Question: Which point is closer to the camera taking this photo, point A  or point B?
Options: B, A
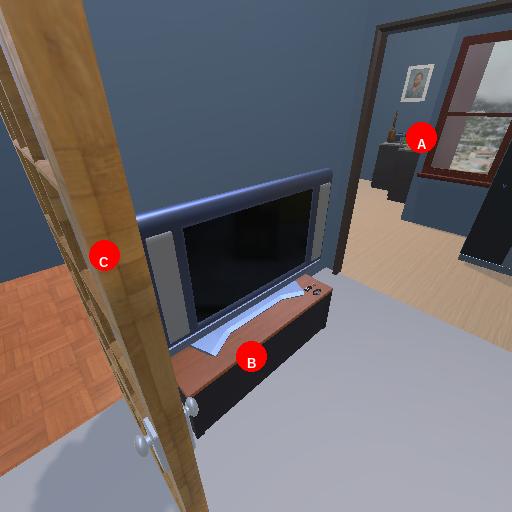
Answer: B